Question: gcd(x, y) = gcd(x - y, y) if x >= y and gcd(x, y) = gcd(x,y-x) if x < y.
For example:
gcd(72, 54) = gcd(72 - 54, 54) = gcd(18, 54)Since 72 > 54, we replace 72 with 72 - 54 = 18 and continue the loop with the new values
Iteration 2: gcd(18, 54) = gcd(18, 54 - 18) = gcd(18, 36)
Since 18 < 54, we replace 54 with 54 - 18 = 36 and continue the loop with the new values
Iteration 3: gcd(18, 36) = gcd(18, 36 - 18) = gcd(18, 18)
Since 18 < 36, we replace 36 with 36 - 18 = 18 and continue the loop with the new values
Iteration 4: gcd(18, 18) = gcd(18 - 18, 18) = gcd(0, 18) = 18
Since 18 >= 18, we replace the first 18 with 18 - 18 = 0
Since one of the values is 0 we do not continue the loop
The nonzero value, 18, is the gcd.
Here's of the code I have so far:

I'm getting the error "Illegal start of expression."
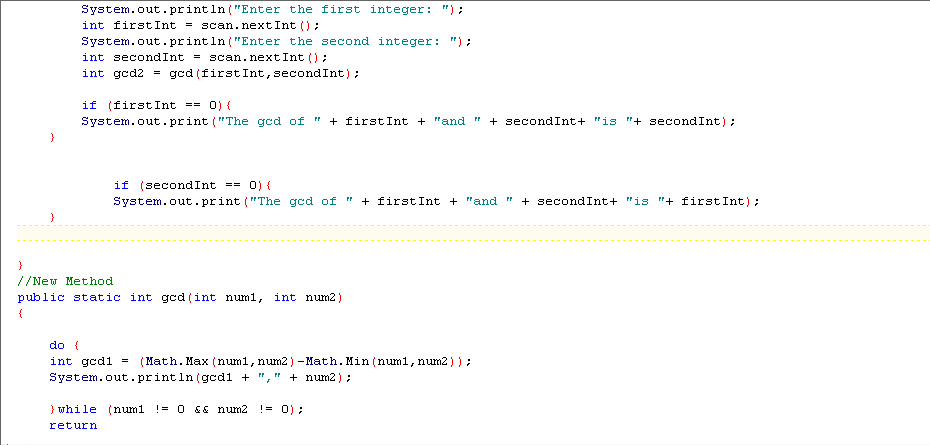
Answer: First of all in your logic here:
'''
do {
int gcd1 = (num1-num2);
System.out.println(gcd1 + "," + num2);
}
while (num1 != 0 && num2 != 0);
return
}
'''
You are just printing out gcd1 and num2 without updating num1 and num2.
Also think how you can use recursion to tackle this problem.
If you insist on using a loop, here's the while loop logic:
'''
public static int greatestCommon(int a, int b)
{
while (a != 0 && b != 0)
{
if (a >= b)
{
a = a - b;
}
else
b = b - a;
}
if (a == 0) return b;
else return a;
}
'''
note that you do not need to use a do-while loop since there are situations when you do not need the substraction (if one or both of them are 0).